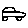
Label: car